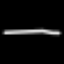
Label: line